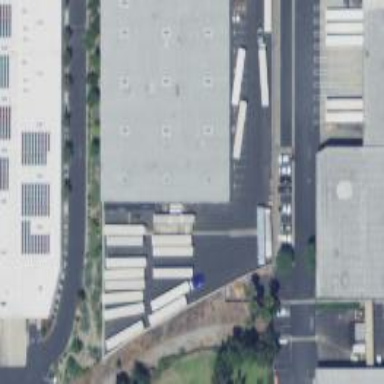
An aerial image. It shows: Warehouse building.